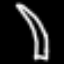
Label: palm tree